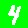
Digit: 4